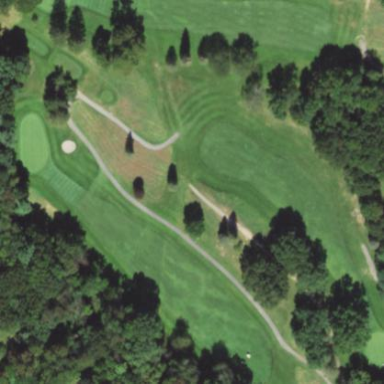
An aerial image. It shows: Golf pitch.